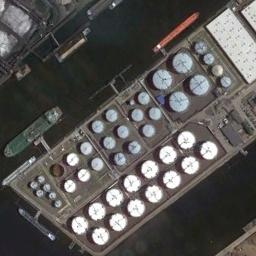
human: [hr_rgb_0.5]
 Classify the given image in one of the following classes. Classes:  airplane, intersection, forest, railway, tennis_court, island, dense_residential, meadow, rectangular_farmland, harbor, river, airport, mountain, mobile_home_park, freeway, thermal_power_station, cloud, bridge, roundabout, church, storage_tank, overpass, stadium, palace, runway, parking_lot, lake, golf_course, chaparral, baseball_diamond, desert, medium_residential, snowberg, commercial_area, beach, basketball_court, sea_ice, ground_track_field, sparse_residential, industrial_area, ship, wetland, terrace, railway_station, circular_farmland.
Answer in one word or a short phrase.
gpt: storage_tank